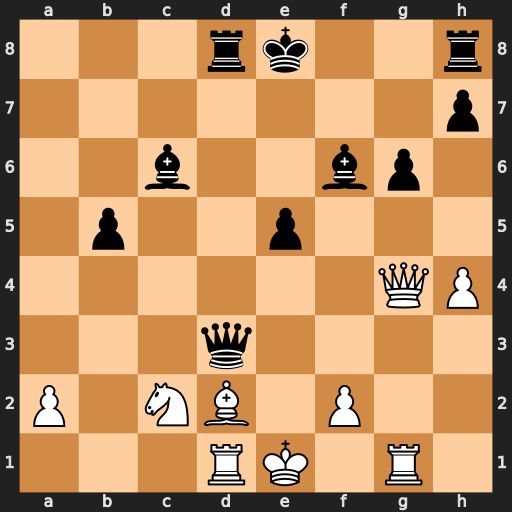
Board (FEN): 3rk2r/7p/2b2bp1/1p2p3/6QP/3q4/P1NB1P2/3RK1R1
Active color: w
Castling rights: k
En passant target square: -
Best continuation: Qe6+ Be7 Qxc6+